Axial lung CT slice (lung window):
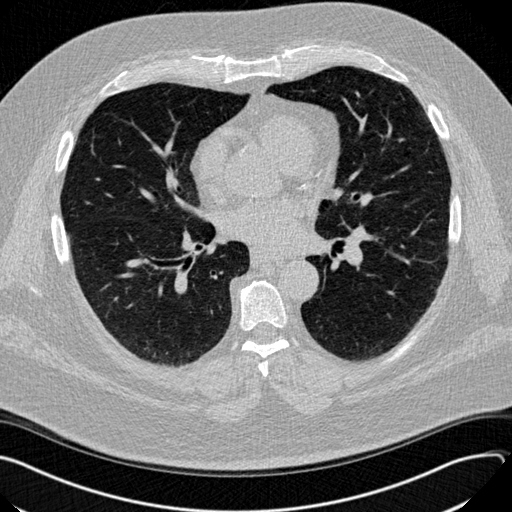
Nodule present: no